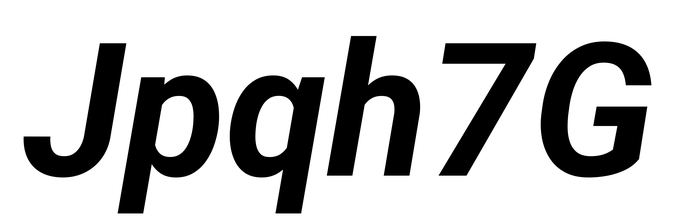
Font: Roboto-Italic_Bold_Italic